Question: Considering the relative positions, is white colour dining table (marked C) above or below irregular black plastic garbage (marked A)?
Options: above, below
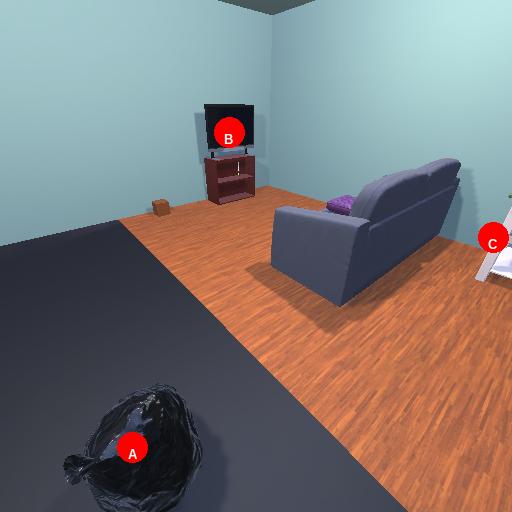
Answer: above